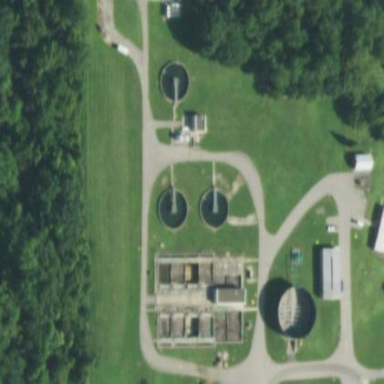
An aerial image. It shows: Man-made water works facility.